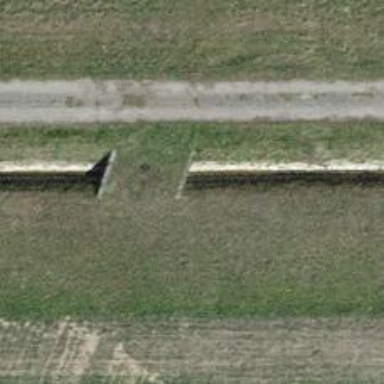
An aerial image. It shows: Culvert tunnel under ditch.